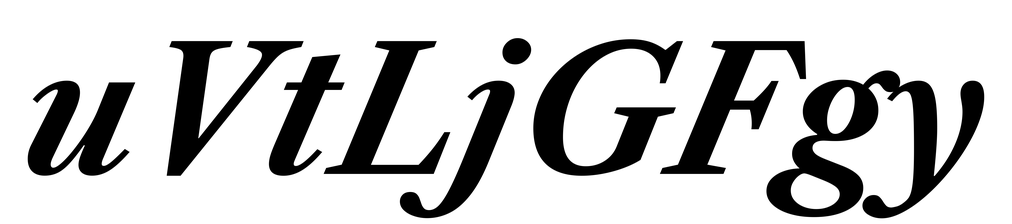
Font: LibreCaslonText-Italic_Bold_Italic